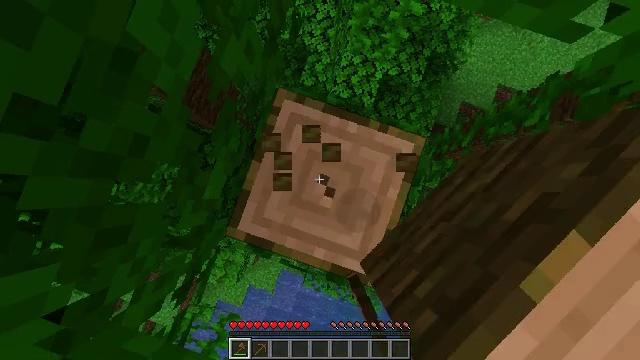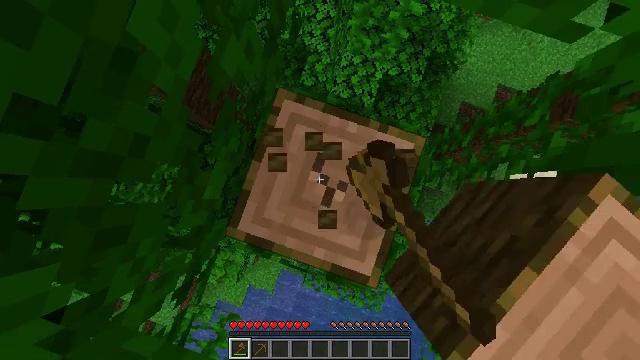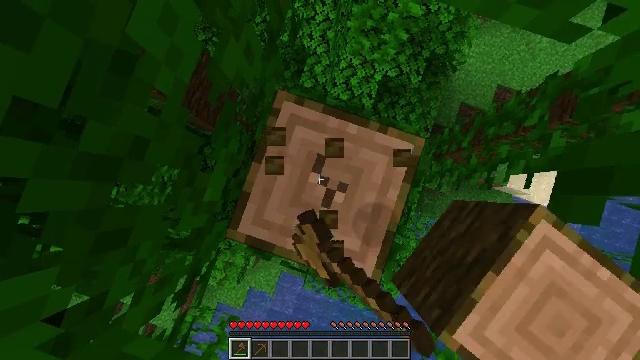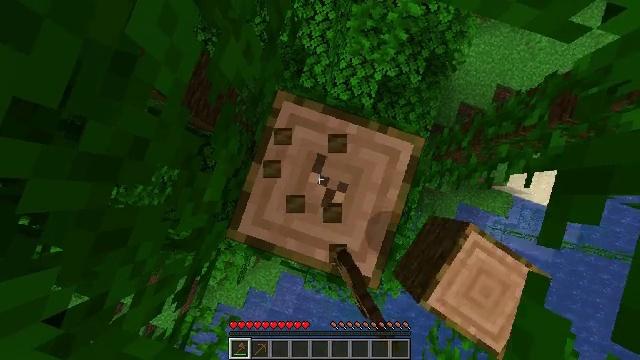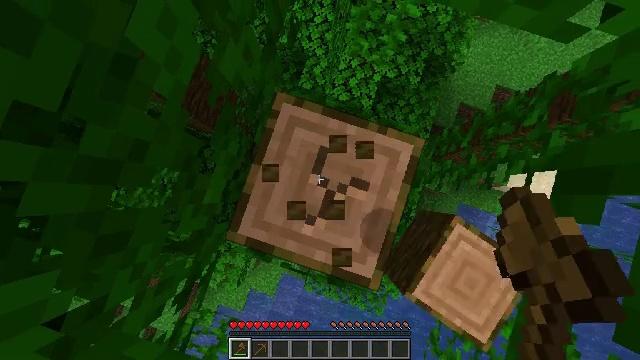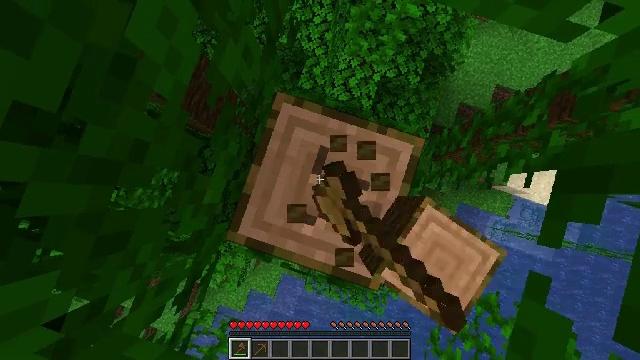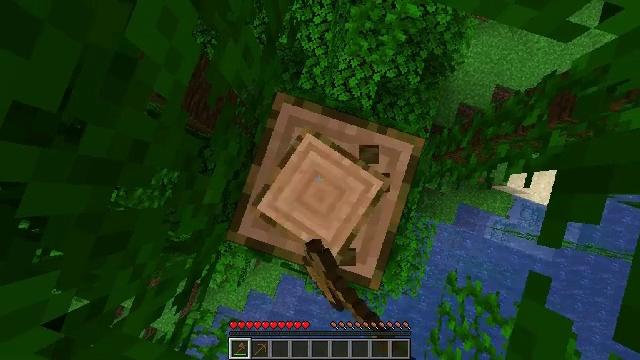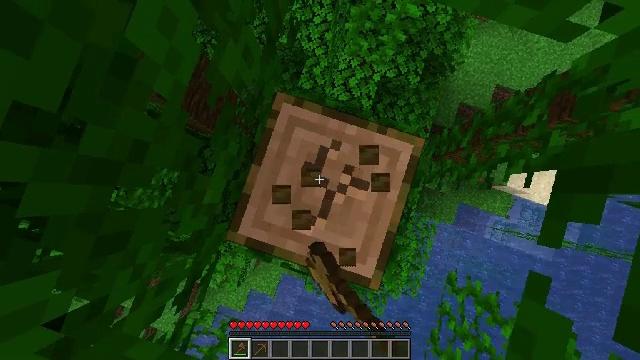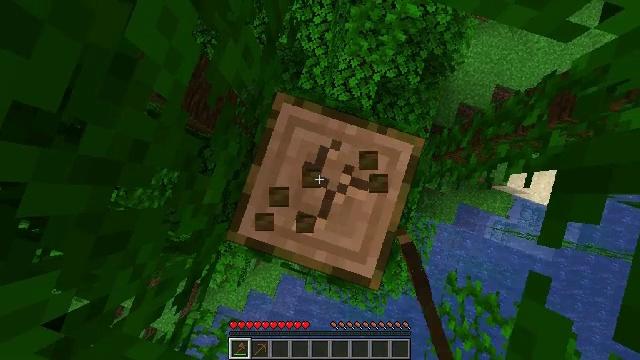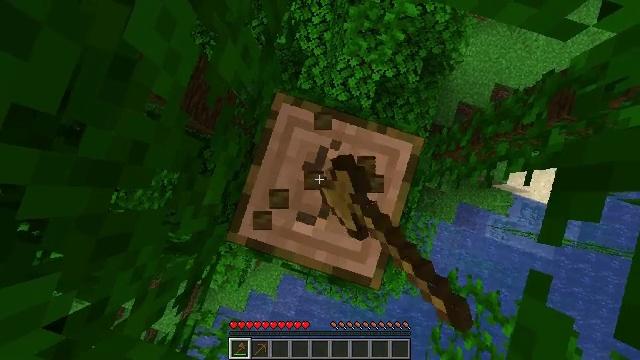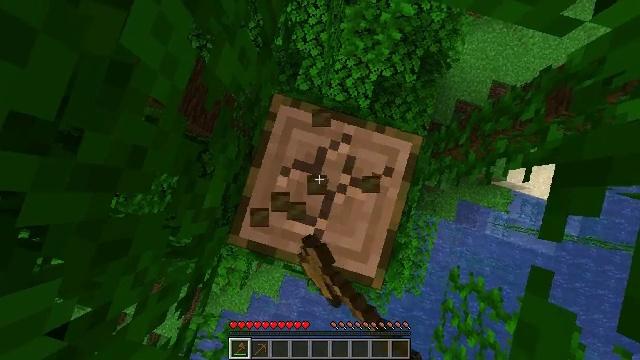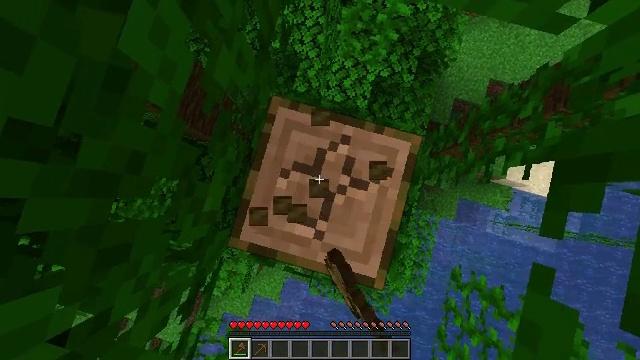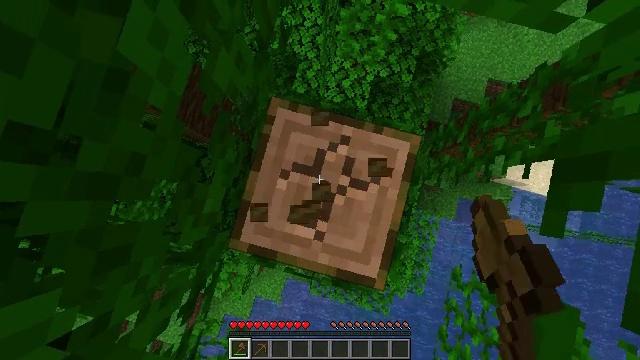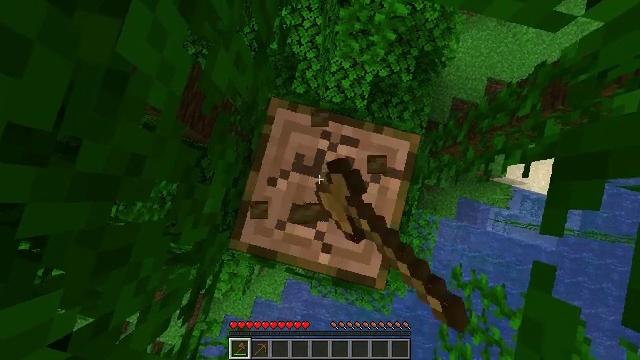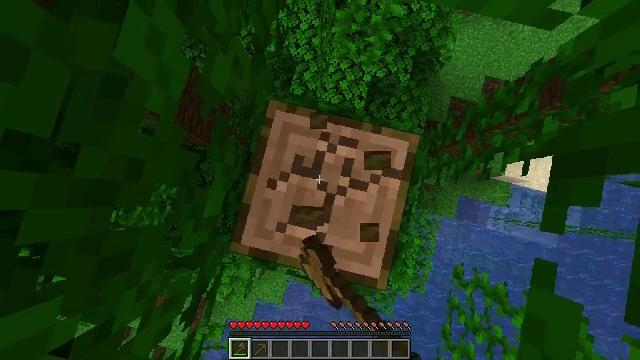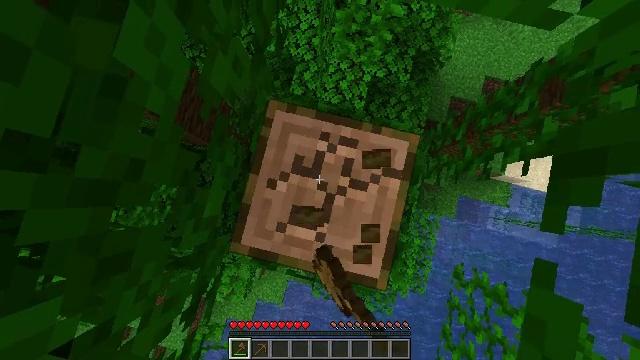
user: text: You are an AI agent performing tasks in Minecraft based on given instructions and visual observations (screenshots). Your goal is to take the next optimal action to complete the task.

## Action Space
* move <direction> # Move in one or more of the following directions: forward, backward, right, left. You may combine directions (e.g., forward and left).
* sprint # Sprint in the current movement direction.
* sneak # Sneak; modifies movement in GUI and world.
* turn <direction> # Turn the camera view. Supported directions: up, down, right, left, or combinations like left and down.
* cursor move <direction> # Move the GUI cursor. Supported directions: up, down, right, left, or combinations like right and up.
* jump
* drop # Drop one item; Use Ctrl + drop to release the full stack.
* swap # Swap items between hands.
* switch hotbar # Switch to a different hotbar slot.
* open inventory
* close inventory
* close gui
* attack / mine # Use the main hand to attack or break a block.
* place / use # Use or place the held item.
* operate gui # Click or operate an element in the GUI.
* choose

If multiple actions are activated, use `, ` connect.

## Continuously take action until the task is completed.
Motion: motion action
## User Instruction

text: Use an axe to chop the jungle log.
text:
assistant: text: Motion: attack / mine
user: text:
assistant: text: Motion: attack / mine
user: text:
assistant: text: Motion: attack / mine
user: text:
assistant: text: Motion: attack / mine
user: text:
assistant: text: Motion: attack / mine
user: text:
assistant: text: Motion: attack / mine
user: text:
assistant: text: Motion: attack / mine
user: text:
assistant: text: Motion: attack / mine
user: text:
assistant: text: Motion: attack / mine
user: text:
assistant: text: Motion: turn right, attack / mine
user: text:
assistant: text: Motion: turn right, attack / mine
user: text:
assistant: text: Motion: attack / mine
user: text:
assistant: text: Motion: attack / mine
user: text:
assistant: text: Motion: turn right, attack / mine
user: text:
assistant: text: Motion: attack / mine
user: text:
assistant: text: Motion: attack / mine
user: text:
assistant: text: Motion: attack / mine
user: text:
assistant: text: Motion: attack / mine
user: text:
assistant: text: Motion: attack / mine
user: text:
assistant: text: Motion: attack / mine
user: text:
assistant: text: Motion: attack / mine
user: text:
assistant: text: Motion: attack / mine
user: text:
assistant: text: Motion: attack / mine
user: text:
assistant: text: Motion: attack / mine
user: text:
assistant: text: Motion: attack / mine
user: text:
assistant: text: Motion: attack / mine
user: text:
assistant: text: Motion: attack / mine
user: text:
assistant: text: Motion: attack / mine
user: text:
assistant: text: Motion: attack / mine
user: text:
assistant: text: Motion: attack / mine